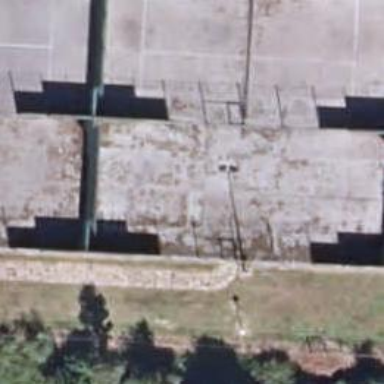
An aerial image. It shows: Tennis court on pitch designated for leisure land.